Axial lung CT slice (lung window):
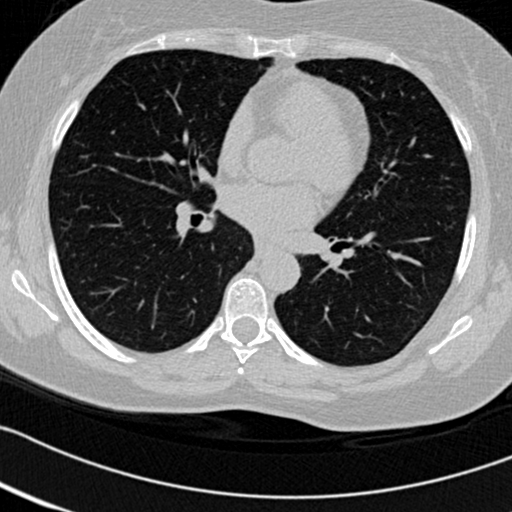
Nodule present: no